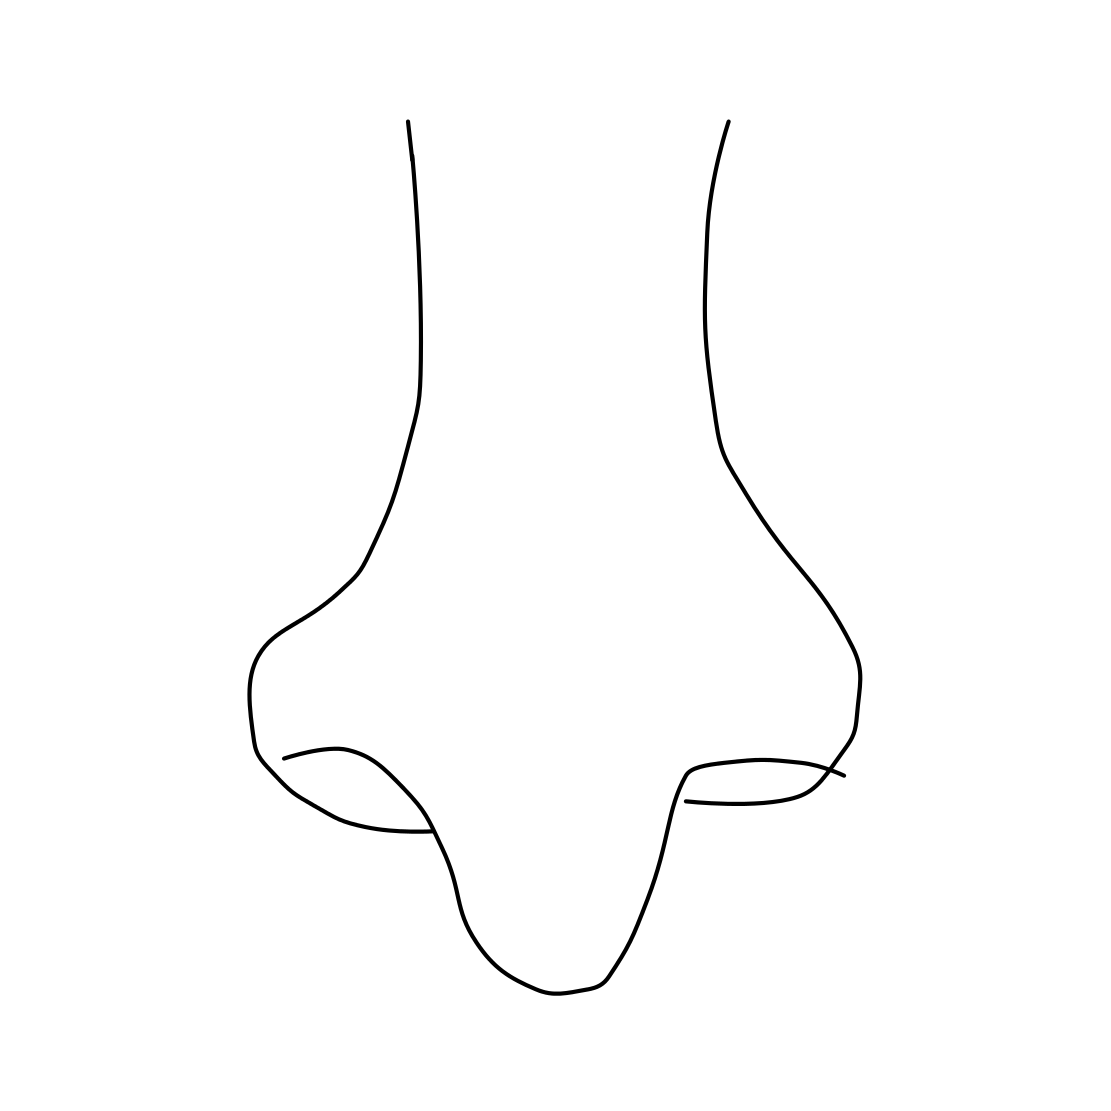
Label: nose